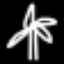
Label: palm tree